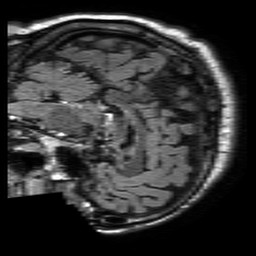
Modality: FLAIR
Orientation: sagittal
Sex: male
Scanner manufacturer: philips
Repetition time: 11 s
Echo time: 0.125 s